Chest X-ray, PA view. Patient: 46 years old, sex M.
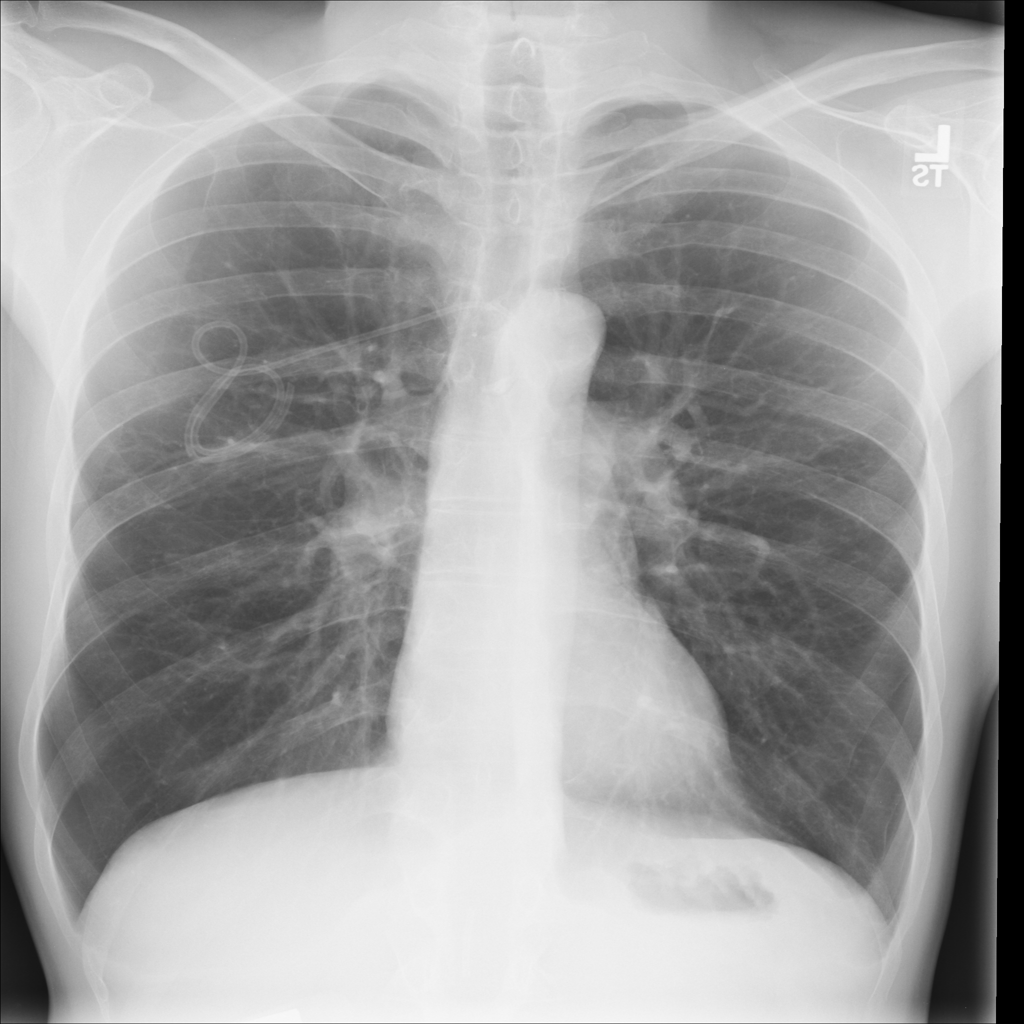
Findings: No Finding